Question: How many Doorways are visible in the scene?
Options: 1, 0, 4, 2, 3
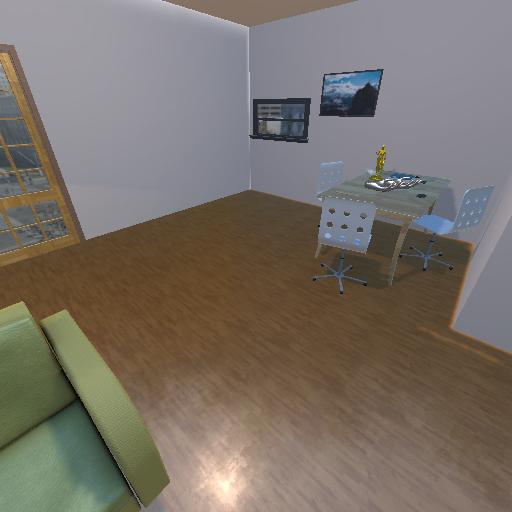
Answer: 1